Aerial crown-view tile of a tropical tree (Barro Colorado Island, Panama), acquired 20241014:
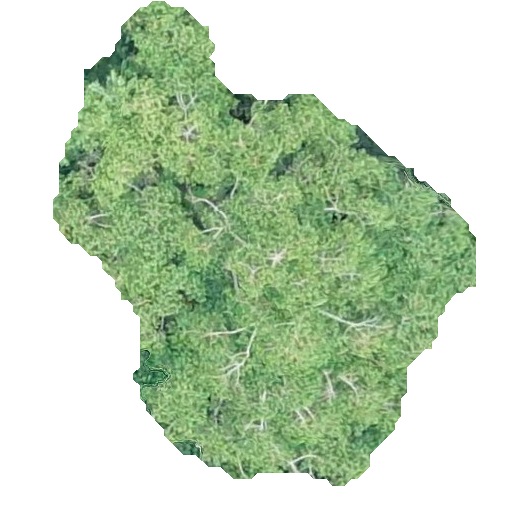
Species: Trema micranthum
GBIF accepted scientific name: Trema micranthum
Crown area: 191.032 m²